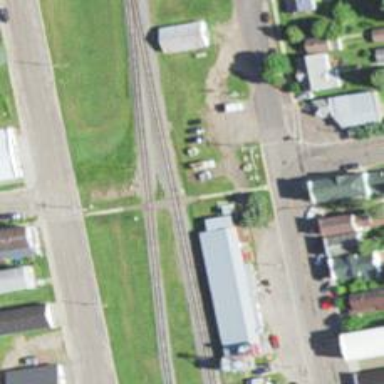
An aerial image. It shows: Railway crossing.